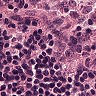
Metastatic tissue present: no